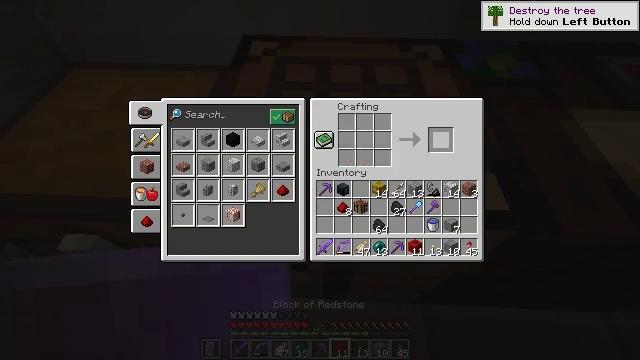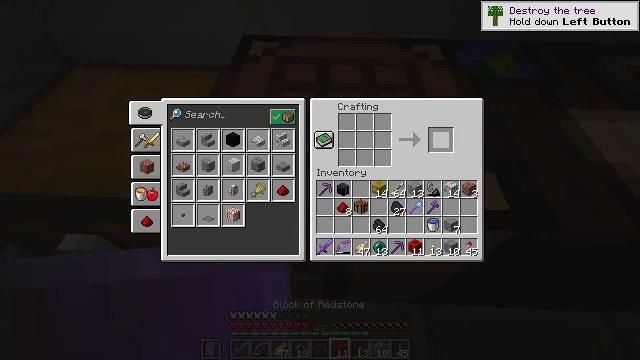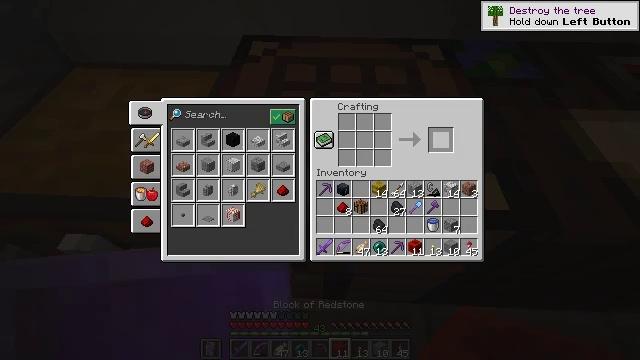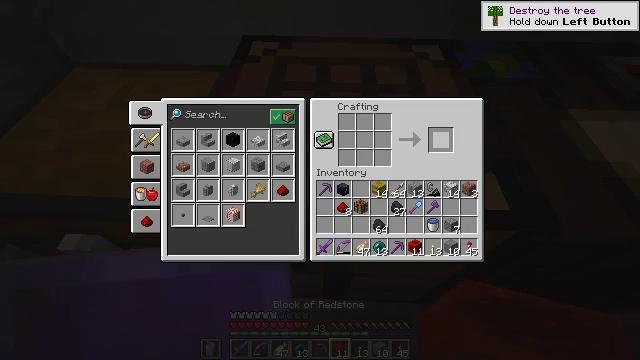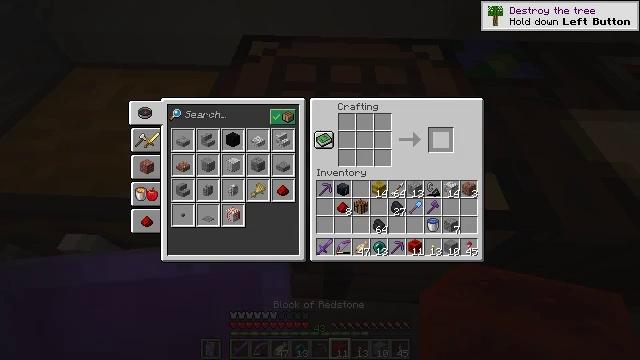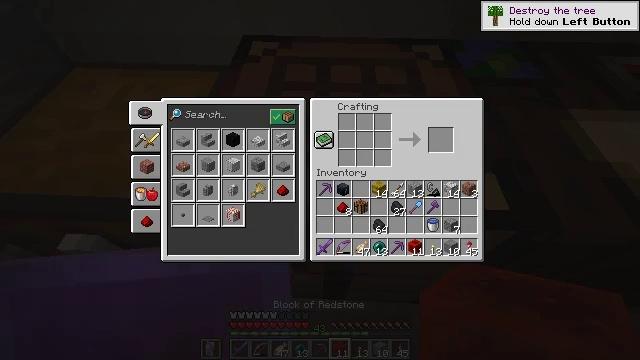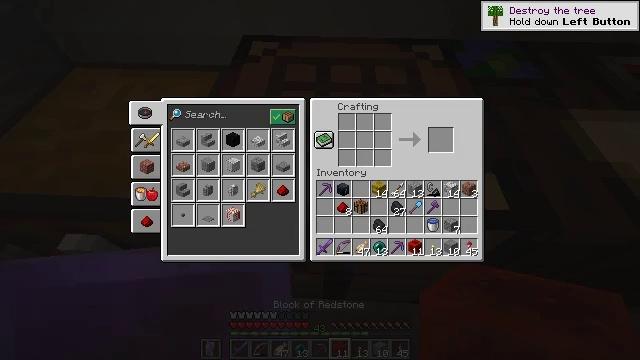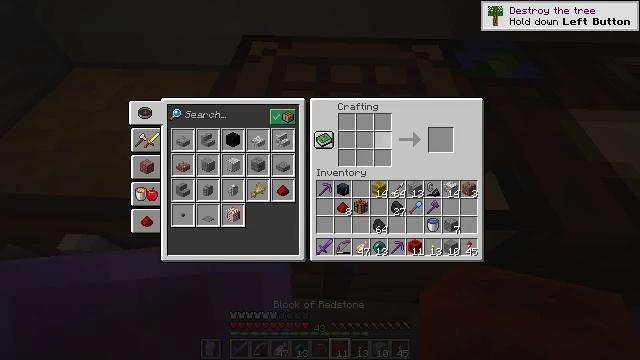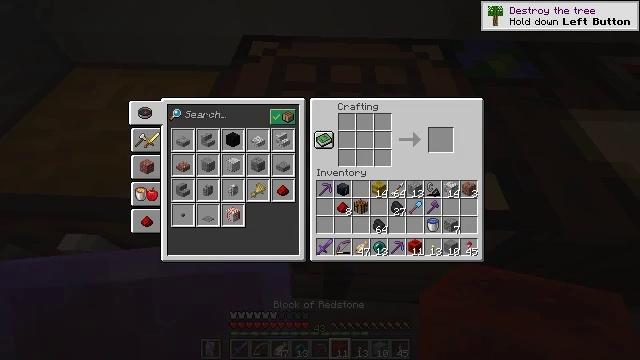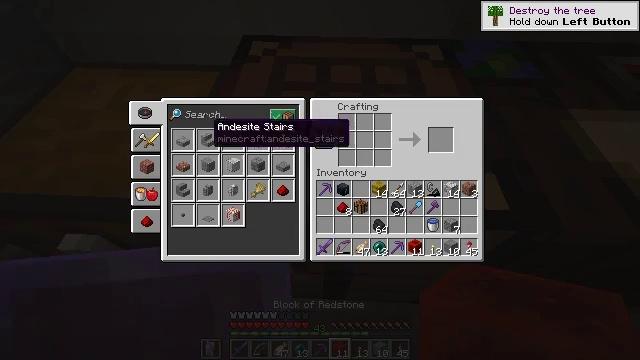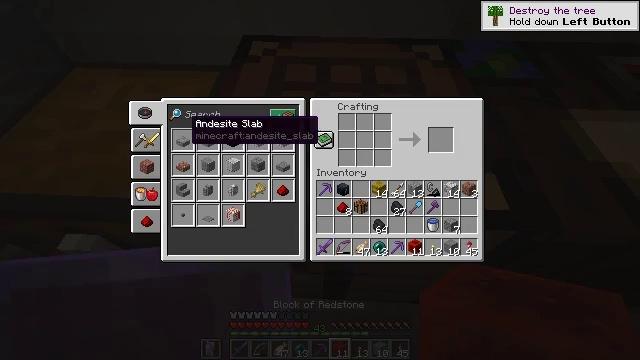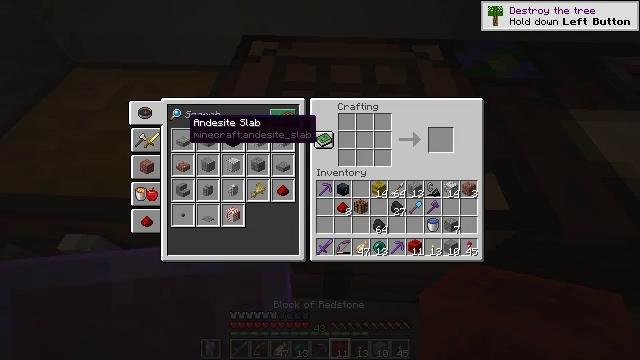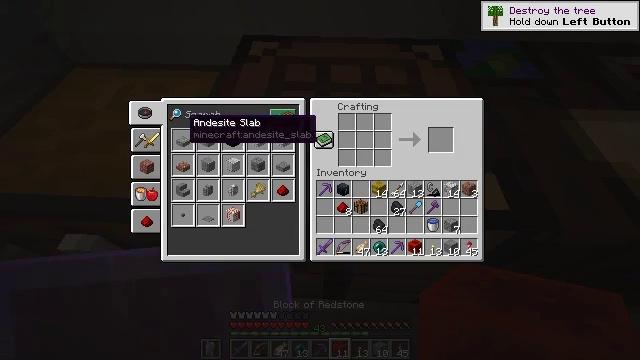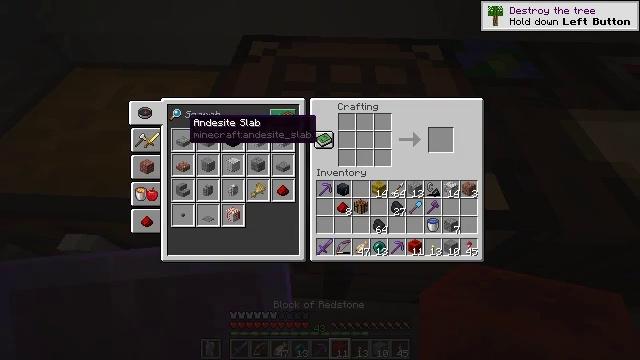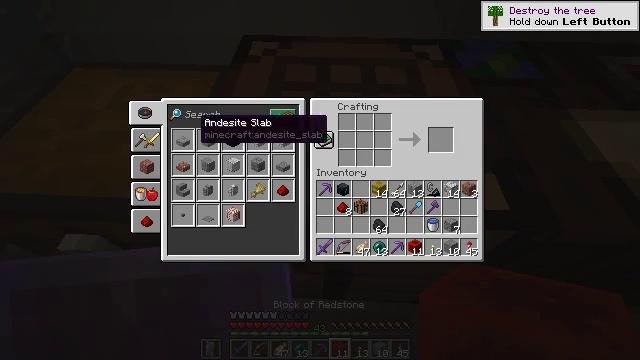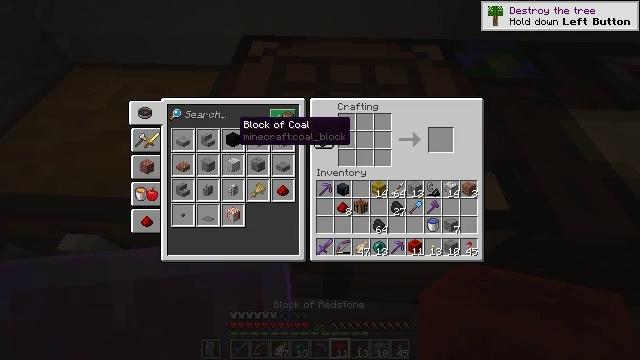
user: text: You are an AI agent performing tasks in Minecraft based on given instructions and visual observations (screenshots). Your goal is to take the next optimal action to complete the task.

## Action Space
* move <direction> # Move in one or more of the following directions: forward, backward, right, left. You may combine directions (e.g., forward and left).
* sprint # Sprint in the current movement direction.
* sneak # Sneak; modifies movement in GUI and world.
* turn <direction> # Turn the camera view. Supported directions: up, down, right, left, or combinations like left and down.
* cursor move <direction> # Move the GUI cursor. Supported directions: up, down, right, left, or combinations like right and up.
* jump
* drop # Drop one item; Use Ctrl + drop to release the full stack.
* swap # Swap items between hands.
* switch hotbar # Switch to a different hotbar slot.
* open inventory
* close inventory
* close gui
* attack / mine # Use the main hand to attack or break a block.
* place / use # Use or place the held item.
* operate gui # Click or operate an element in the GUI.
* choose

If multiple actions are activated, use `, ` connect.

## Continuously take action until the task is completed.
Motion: motion action
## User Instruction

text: Use coal to craft a coal block.
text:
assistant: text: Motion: sneak, operate gui, open gui
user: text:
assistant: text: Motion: sneak, operate gui
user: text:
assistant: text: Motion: sneak, operate gui
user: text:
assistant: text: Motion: sneak, operate gui
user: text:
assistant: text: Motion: sneak, cursor move left
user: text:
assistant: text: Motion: sneak, cursor move left
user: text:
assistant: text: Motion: cursor move left
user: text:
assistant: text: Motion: cursor move left
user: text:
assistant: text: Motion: cursor move left and up
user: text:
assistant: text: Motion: cursor move left
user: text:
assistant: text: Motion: no_op
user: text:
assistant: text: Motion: sneak
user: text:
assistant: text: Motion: sneak
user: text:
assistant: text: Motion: sneak, cursor move right
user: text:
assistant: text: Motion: sneak, cursor move right
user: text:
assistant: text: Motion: sneak
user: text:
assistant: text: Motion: sneak
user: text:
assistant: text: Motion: sneak
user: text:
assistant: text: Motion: sneak
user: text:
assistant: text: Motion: sneak
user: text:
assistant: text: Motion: sneak
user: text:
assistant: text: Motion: sneak
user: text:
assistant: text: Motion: sneak, operate gui
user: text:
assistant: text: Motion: sneak, operate gui
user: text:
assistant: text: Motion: sneak, operate gui
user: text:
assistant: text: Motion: sneak, operate gui
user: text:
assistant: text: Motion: sneak, cursor move right
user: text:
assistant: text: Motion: sneak, cursor move right
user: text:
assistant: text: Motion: sneak, cursor move right
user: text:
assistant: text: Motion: sneak, cursor move right